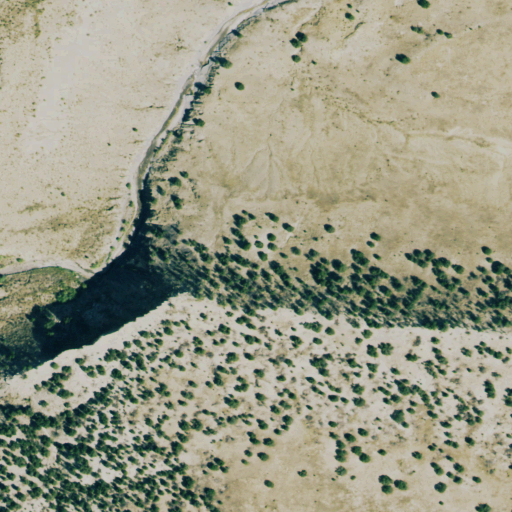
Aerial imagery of cliff(s) in Colorado named Black Bluff containing grassland, shrub, and evergreen forest